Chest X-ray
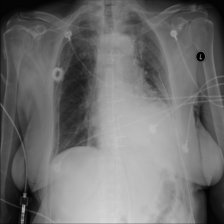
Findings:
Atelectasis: positive
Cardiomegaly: negative
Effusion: negative
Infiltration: negative
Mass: negative
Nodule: negative
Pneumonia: negative
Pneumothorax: negative
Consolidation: negative
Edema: negative
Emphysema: negative
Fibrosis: negative
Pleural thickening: negative
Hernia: negative